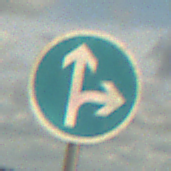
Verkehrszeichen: VorgeschriebeneFahrtrichtungGeradeausOderRechts
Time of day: Midday
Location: Outdoor (RoadRail)
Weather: PartlyCloudy
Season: NotSpecified
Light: Natural